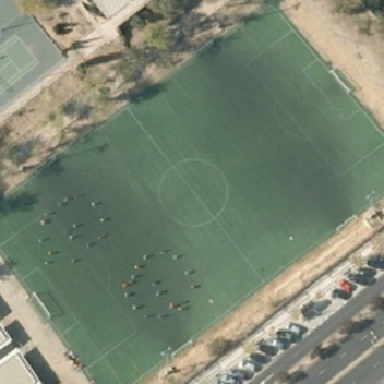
Many people are in the soccer field with some trees and some cars nearby .